Question: I have a program where I need to represent height as an RGBT (in float) value. That is:
'''
[R, G, B, T (Transperancy)] -> [0.0f-1.0f, 0.0f-1.0f, 0.0f-1.0f, 0.0f-1.0f]
'''
Conceptually I know that you can encode via basic height between max and min height. I even have some code for greyScale height encoding:
'''
double Heightmin=0;
double Heightmax=23;
osg::Vec4 getColourFromHeight(double height, double alpha=1.0) {
double r=(height-Heightmin)/Heightmax;
double b=(height-Heightmin)/Heightmax;
double g=(height-Heightmin)/Heightmax;
return osg::Vec4(r, g, b, 1.0);
}
'''
What I would like to know, is if there is an algorithm that's more complex then just using R and G like this:
'''
double r=(height-Heightmin)/Heightmax;
double b=0.0f;
double g=(Heightmax- height + Heightmin)/Heightmax;
'''
(That is, the G is the inverted form of R, so at low values it will appear more green and at high values it will appear more red.
I would like to be able to utilise R G and B to give realistic looking hieght encoded landscapes:

This is an image of a 72dpi RGB height encoded topographic map. I would like to be able to achive something similar to this. Is there a simple algorithm to create an RGB value based on a minimum and maximum hieght?
Thaks for your help.
Ben
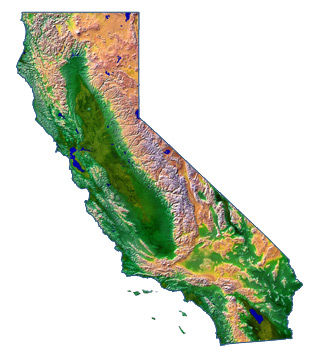
Answer: You just need to come up with a suitable colour gradient that you like, and then put it in a lookup table (or similar).
Then all you need is something that will map a value in the range 'min_height' -> 'max_height' into the range '0' -> '255' (for example).
Of course, it's possible that you will find a colour gradient that can be expressed as mathematical functions, but that's less general.